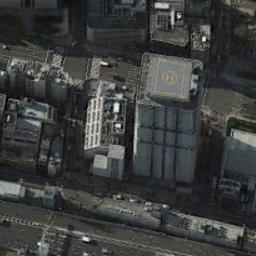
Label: commercial_area